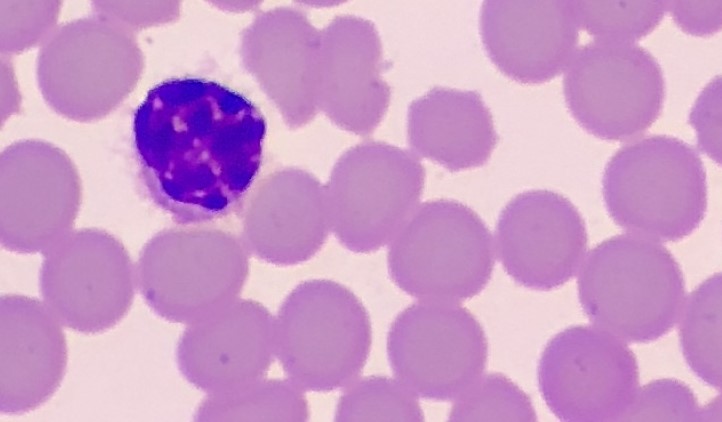
White blood cell type: Lymphocyte